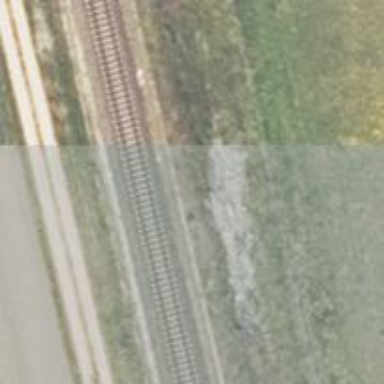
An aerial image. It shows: Light signal at railway crossing.